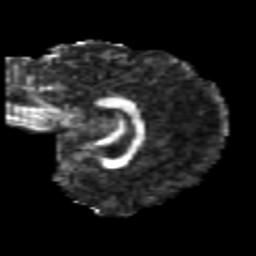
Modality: FA
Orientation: sagittal
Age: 20
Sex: female
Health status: healthy
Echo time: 0.074 s